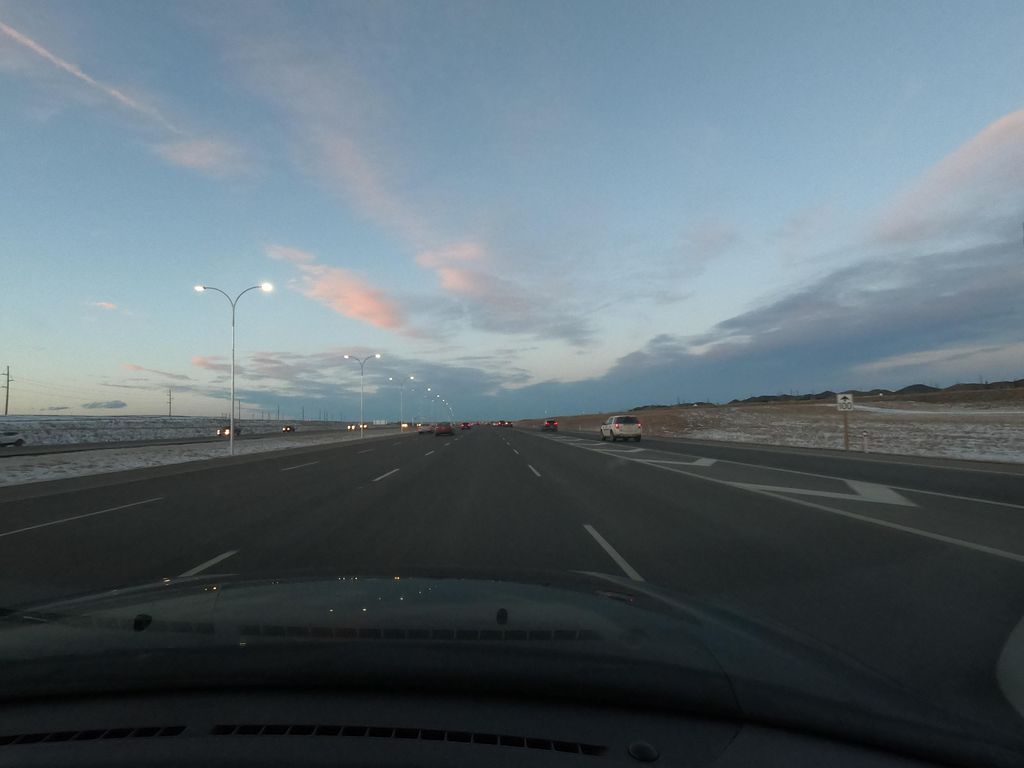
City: calgary